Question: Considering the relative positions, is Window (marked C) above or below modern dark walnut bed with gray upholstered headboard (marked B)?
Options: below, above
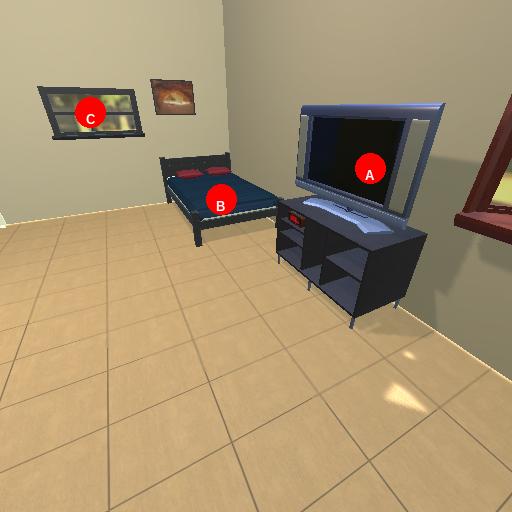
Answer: below